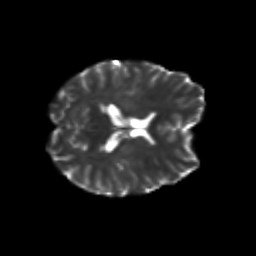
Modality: T2w
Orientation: axial
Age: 24
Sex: male
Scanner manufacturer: siemens
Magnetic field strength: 3 T
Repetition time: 3.5 s
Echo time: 0.113 s